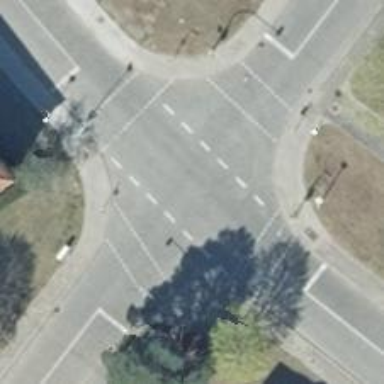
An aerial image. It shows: Road with traffic signals at the crossing.